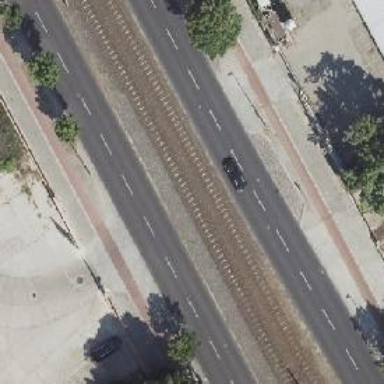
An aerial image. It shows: Secondary road with asphalt surface. It has cycle track on the right side. The road has lane markings and is dual carriageway.